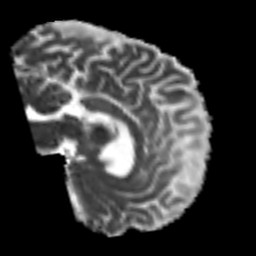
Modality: MD
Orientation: sagittal
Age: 43
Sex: male
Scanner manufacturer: siemens
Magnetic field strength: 3 T
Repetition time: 7.3 s
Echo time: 0.087 s